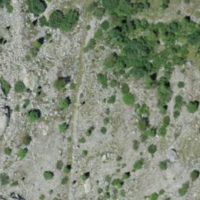
EUNIS habitat code: 48
Species observed at this site:
Sempervivum montanum